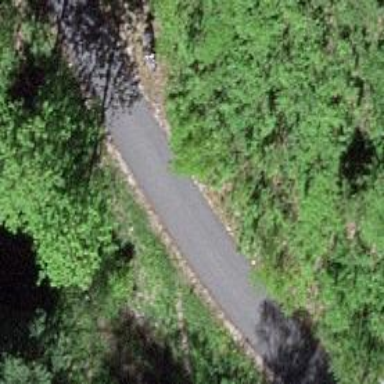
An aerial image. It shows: Road with steps.